Interaction volume radius: 10 \u00c5
Interaction volume height: 10 \u00c5
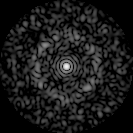
Disorder parameter: 0.8445